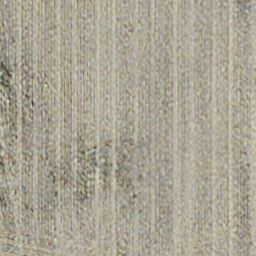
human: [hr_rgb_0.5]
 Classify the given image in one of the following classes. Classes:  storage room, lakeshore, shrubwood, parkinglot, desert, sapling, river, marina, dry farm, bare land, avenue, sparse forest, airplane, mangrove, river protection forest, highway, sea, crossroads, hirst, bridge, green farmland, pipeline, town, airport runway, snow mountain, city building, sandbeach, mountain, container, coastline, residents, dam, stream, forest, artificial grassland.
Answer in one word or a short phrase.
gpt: dry farm